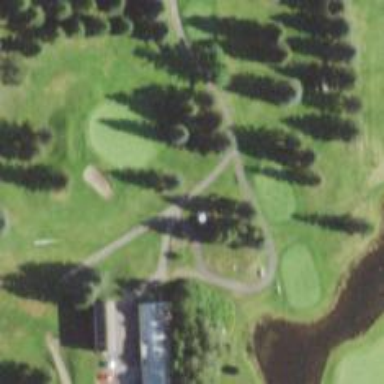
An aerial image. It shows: Well-maintained grade1 path in golf course.